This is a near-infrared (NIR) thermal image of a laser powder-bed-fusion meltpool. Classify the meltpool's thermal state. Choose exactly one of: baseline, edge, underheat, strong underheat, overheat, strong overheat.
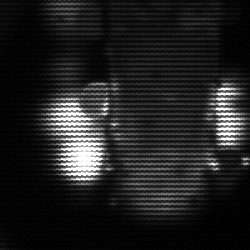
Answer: strong underheat